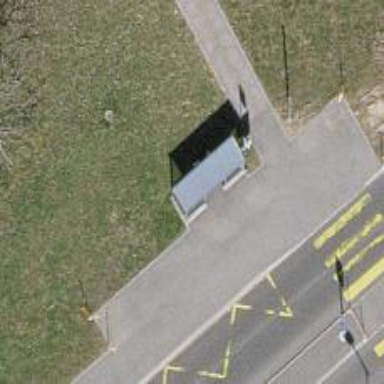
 serving as platform for public transportation."